Question: I'm talking about the button that appears below certain screen widths which hides/unhides the menu when clicked (screenshot below). I'm trying to replicate its behavior on my website without resorting to using bootstrap (because I like to work without frameworks).

I've looked at the source code, but can't figure out exactly how it works, and what the most efficient way is to replicate the behaviour. From what I can tell it works with javascript by applying a hide/unhide class to the menu, activated by the button.
Would it be possible to replicate this with the css checkbox hack? Or is using javascript better?
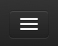
Answer: This is fairly simple:
- - - -
I like the implementation on <URL>.
Also check out <URL>